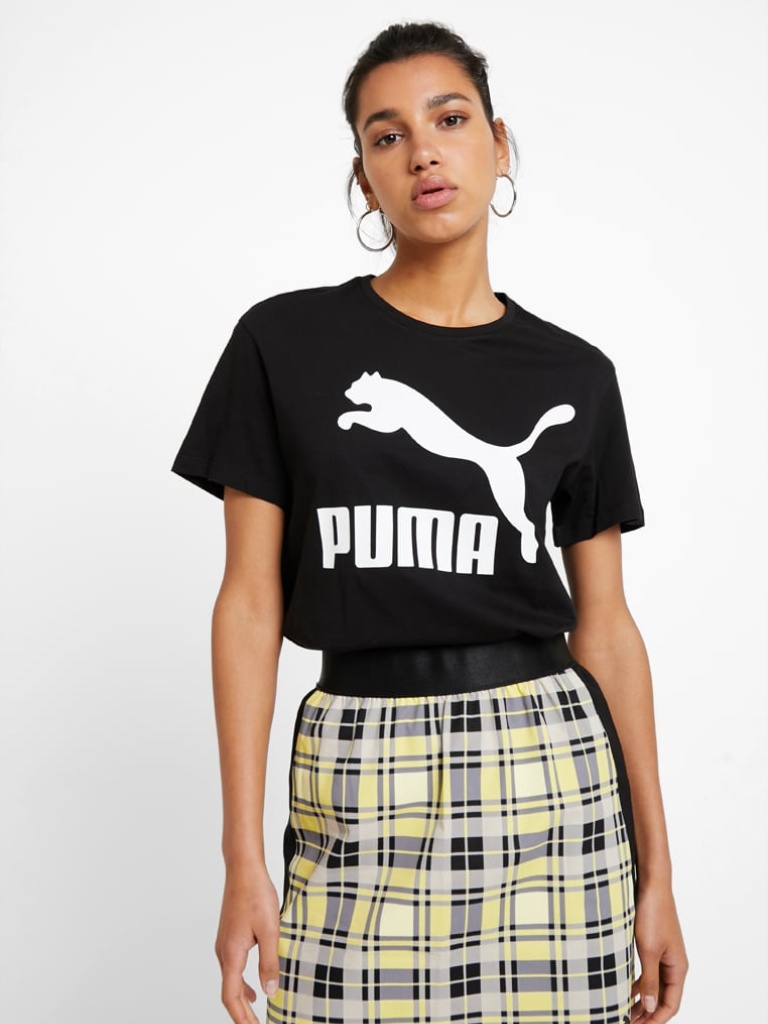
cotton loose short sleeve hip length Fully Tucked in crew t-shirt